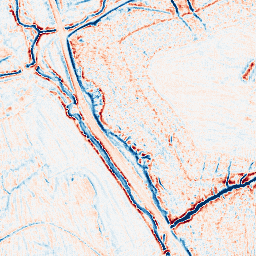
Category: edge_preserving
Decomposition family: bilateral
Decomposition parameters: d: 9
sigma_color: 150
sigma_space: 100
Upsampling method: fft_zeropad
Upsampling parameters: scale: 4
Upsampling scale: 4